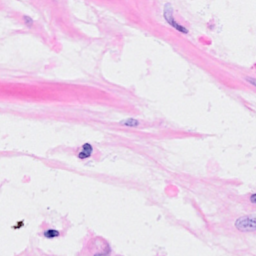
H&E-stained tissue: Breast